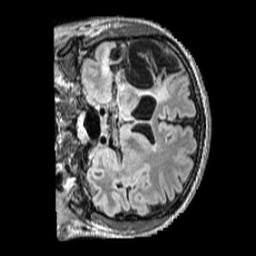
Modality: FLAIR
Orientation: coronal
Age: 49
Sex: male
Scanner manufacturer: siemens
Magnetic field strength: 3 T
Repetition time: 5 s
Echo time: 0.387 s